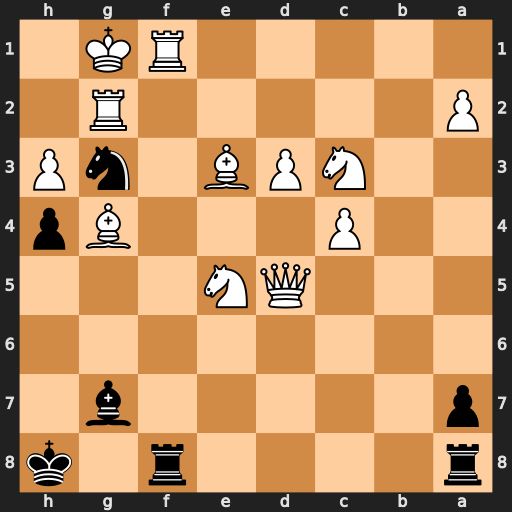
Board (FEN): r4r1k/p5b1/8/3QN3/2P3Bp/2NPB1nP/P5R1/5RK1
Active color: b
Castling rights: -
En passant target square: -
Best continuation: Rxf1+ Kh2 Rh1#